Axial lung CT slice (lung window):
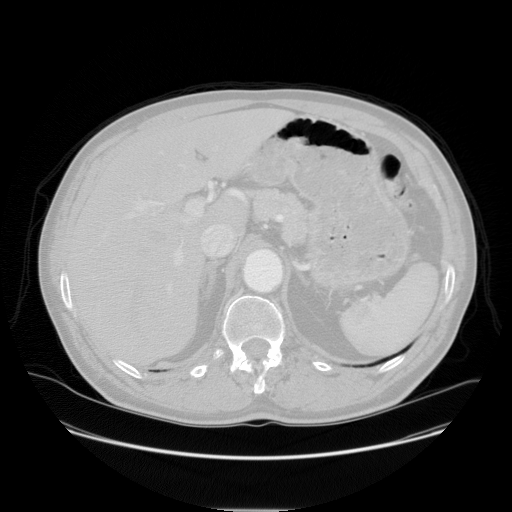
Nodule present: no